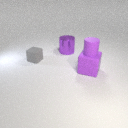
small gray rubber cube in front of large purple metal cylinder